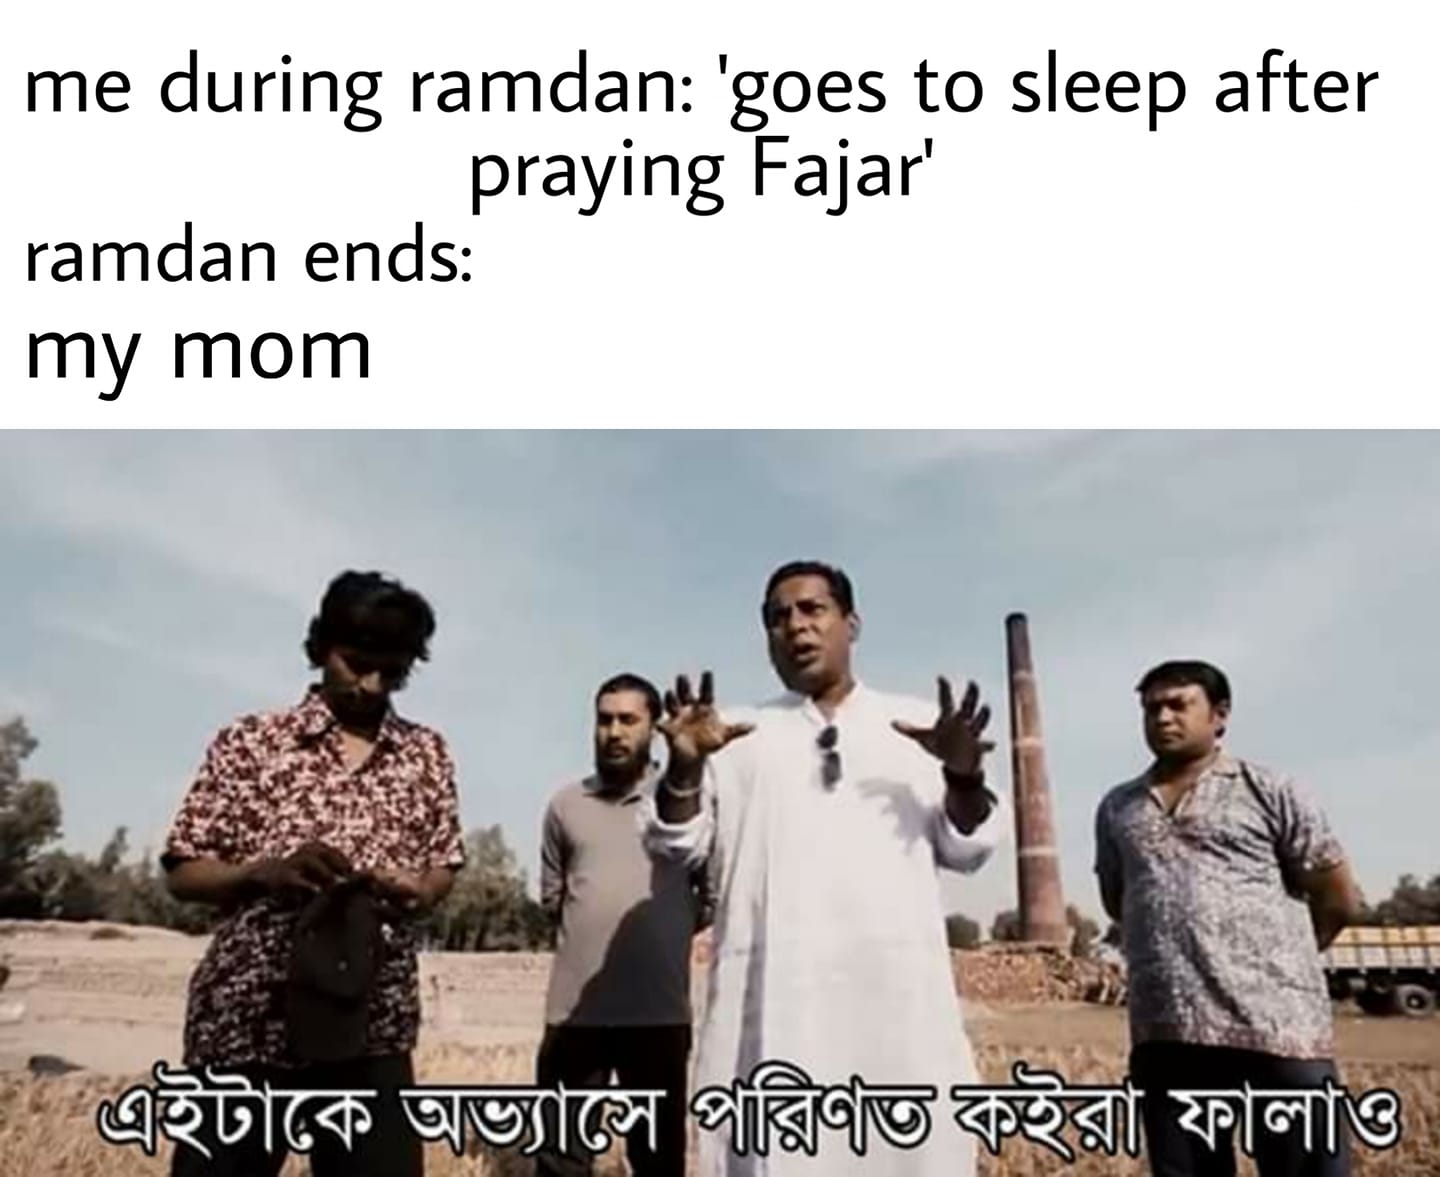
Caption: me during ramdan :  ' goes to sleep after praying Fajar '   ramdan ends:   my mom    এইটাকে অভ্যাসে পরিণত কইরা ফালাও
Label: non-hate